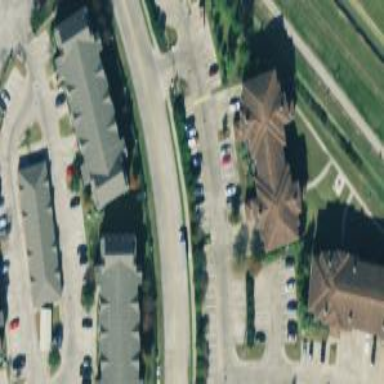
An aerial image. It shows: Parking space is available.